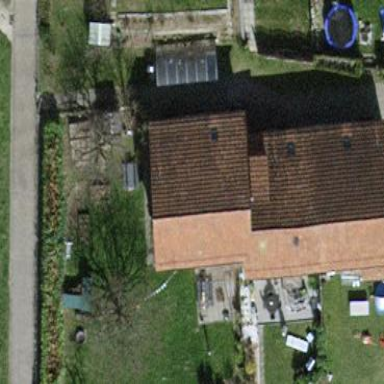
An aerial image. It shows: Building with tiled roof.